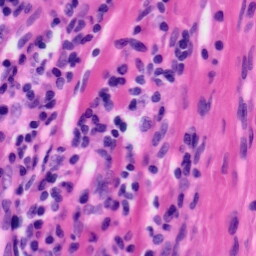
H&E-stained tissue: Tonsil